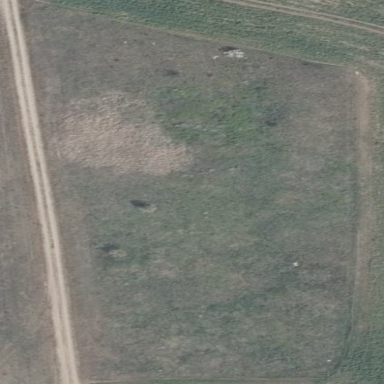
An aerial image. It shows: Open area covered with grass.